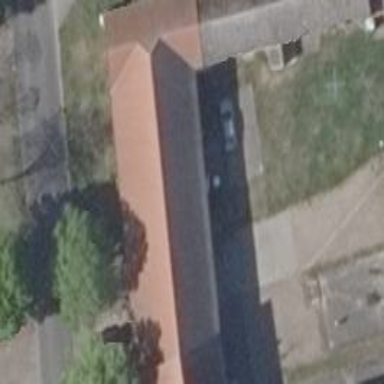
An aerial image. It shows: Building with gabled roof oriented along its length.